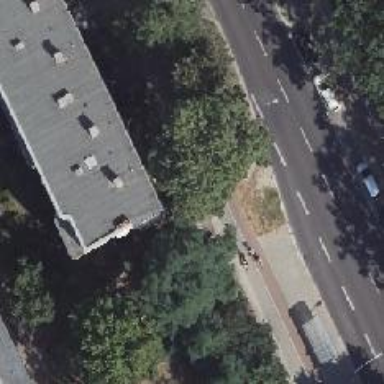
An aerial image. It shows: Sidewalk along the footway.